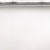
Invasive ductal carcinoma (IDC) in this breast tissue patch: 0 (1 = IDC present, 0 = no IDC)